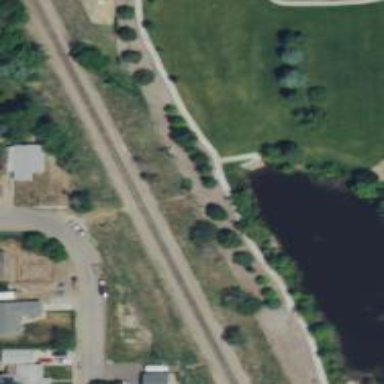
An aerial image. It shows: Railway track.